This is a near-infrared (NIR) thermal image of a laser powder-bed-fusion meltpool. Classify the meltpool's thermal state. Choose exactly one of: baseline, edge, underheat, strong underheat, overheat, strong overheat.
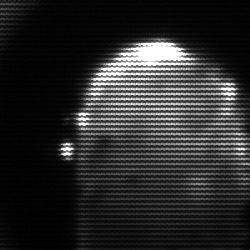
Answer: baseline